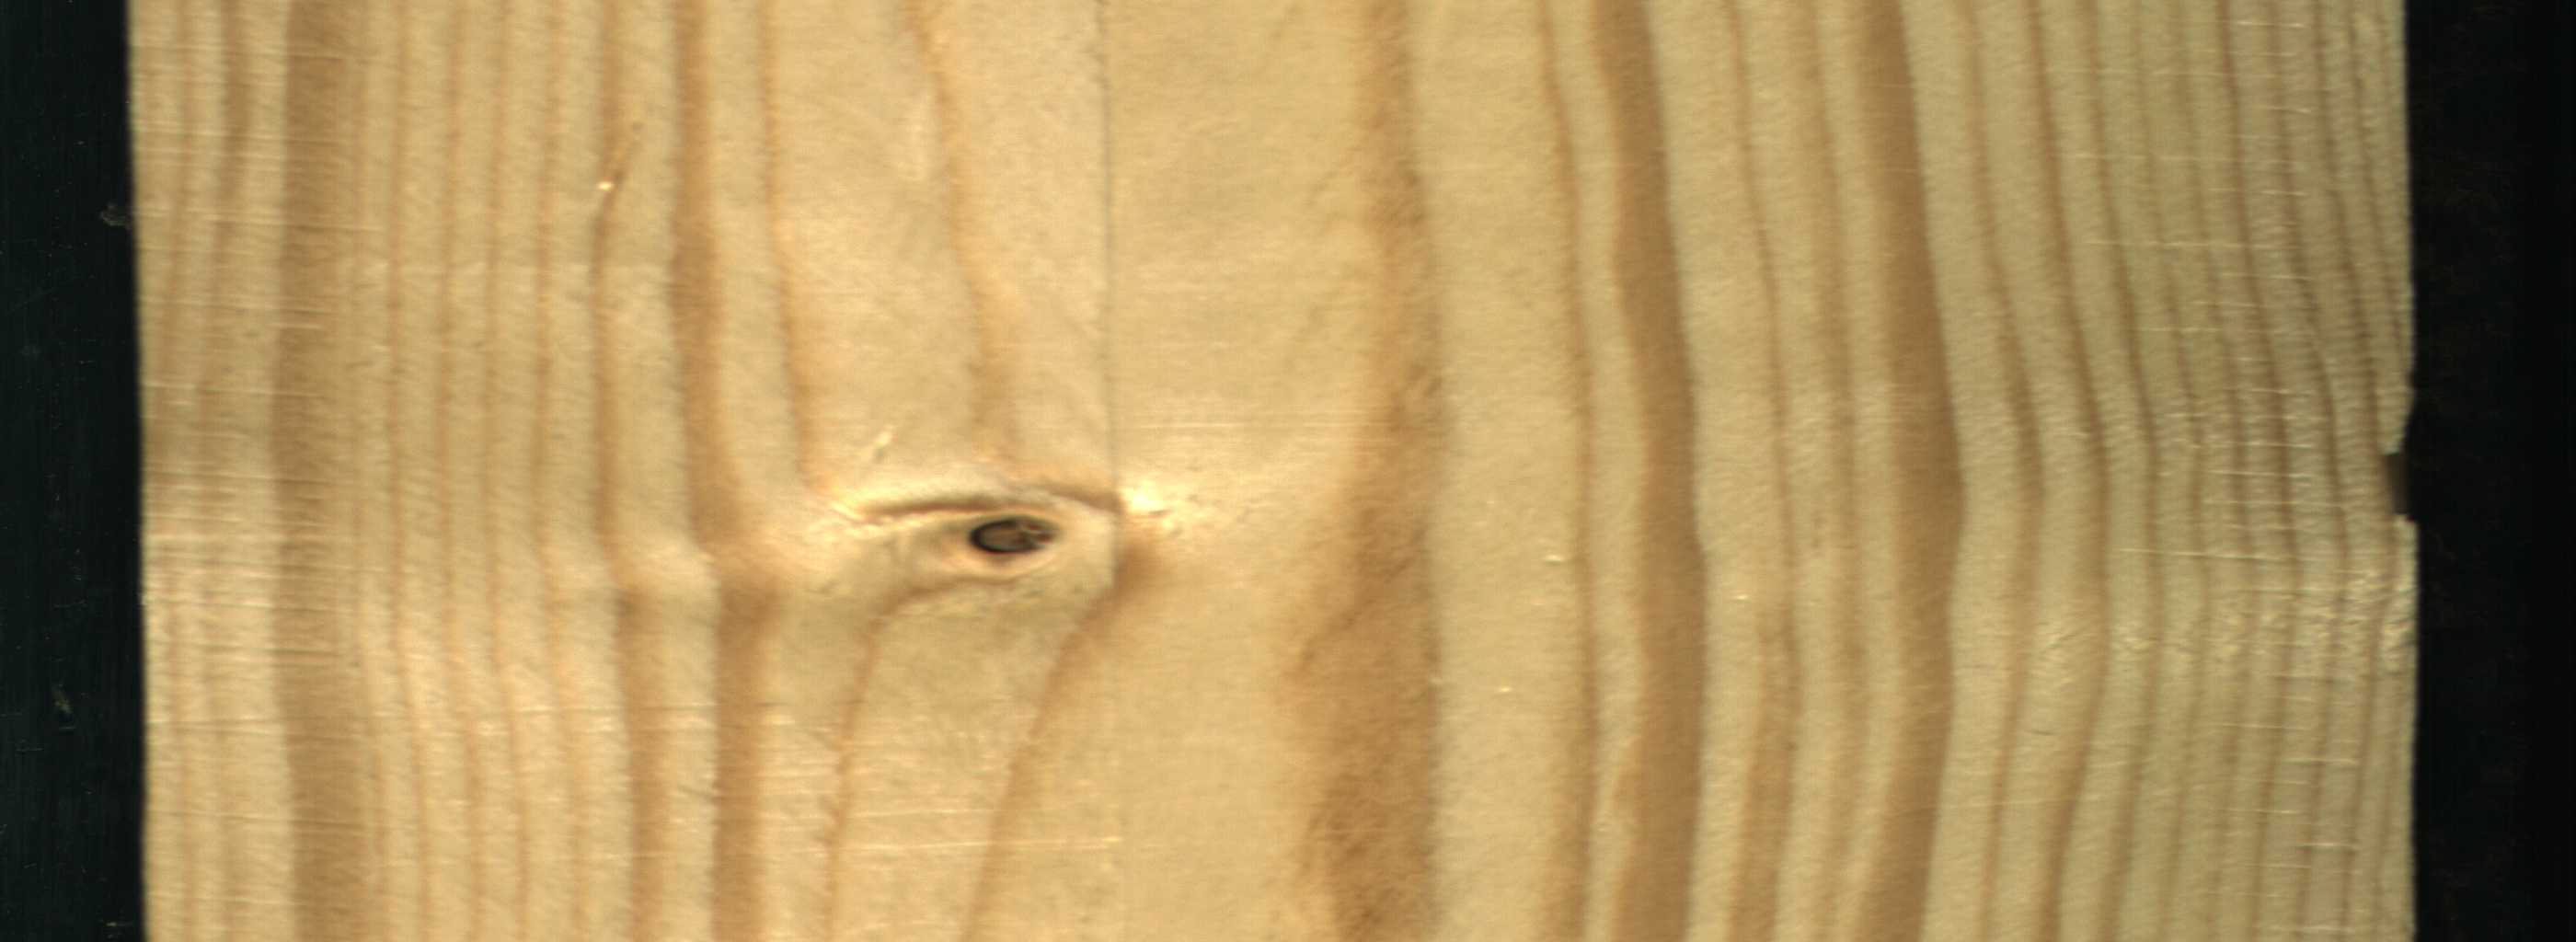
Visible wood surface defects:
Quartzity
Quartzity
Dead_Knot